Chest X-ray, PA view. Patient: 33 years old, sex M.
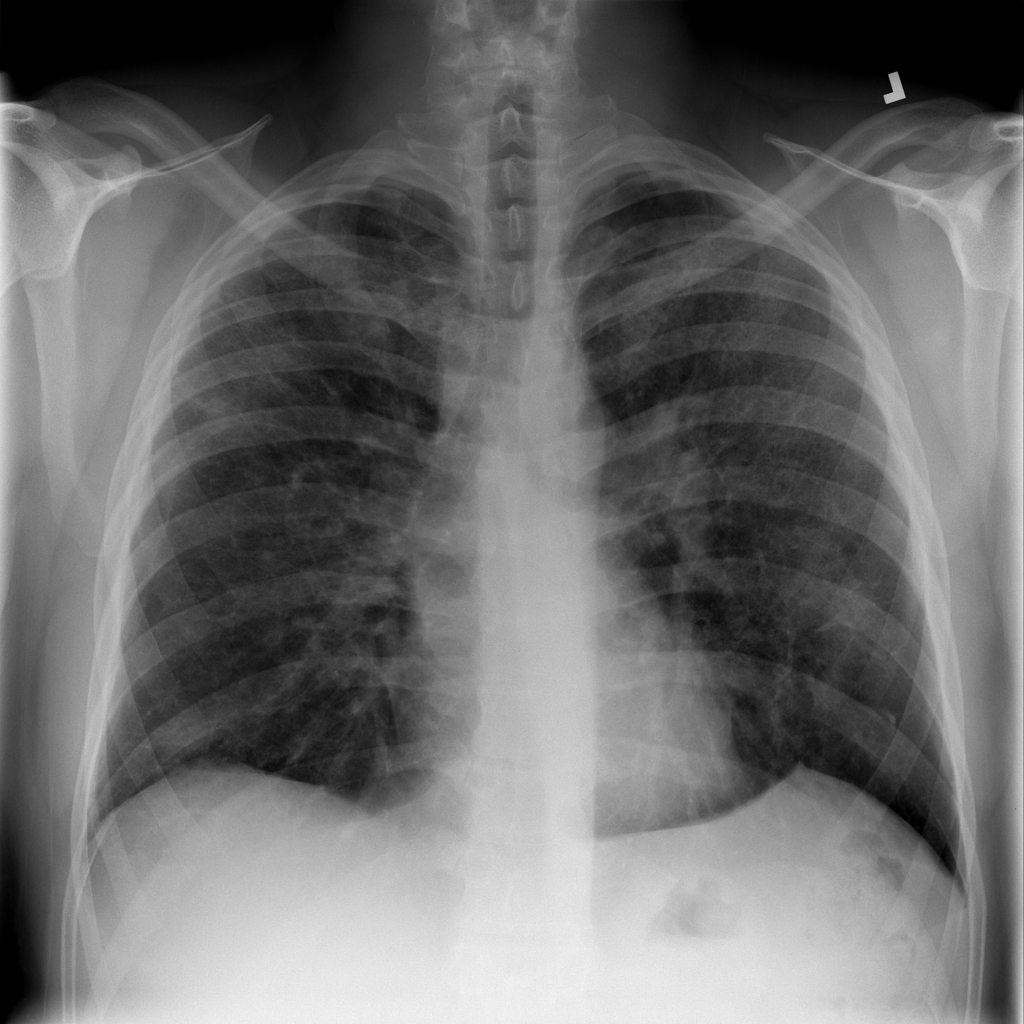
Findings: No Finding